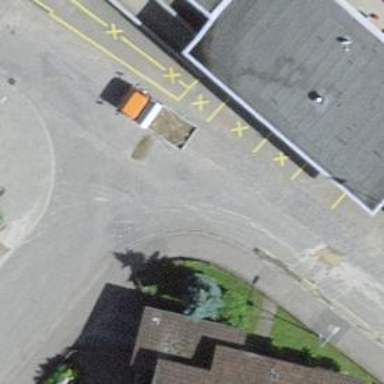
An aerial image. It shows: Sidewalk.